Aerial crown-view tile of a tropical tree (Barro Colorado Island, Panama), acquired 20241216:
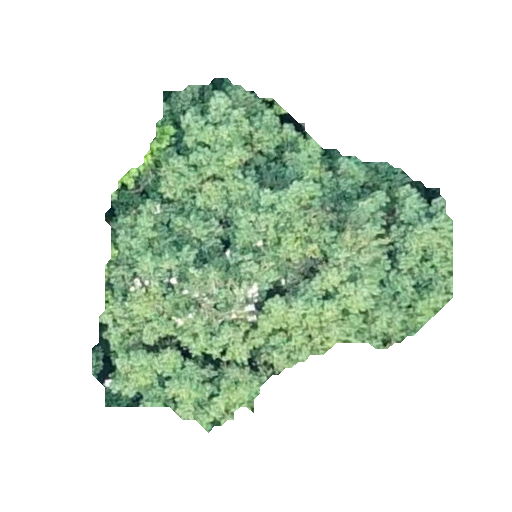
Species: Protium stevensonii
GBIF accepted scientific name: Tetragastris panamensis
Crown area: 118.964 m²